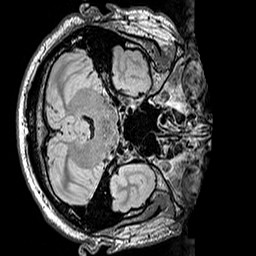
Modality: FLAIR
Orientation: axial
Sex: male
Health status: ill
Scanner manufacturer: siemens
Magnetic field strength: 3 T
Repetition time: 5 s
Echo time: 0.388 s